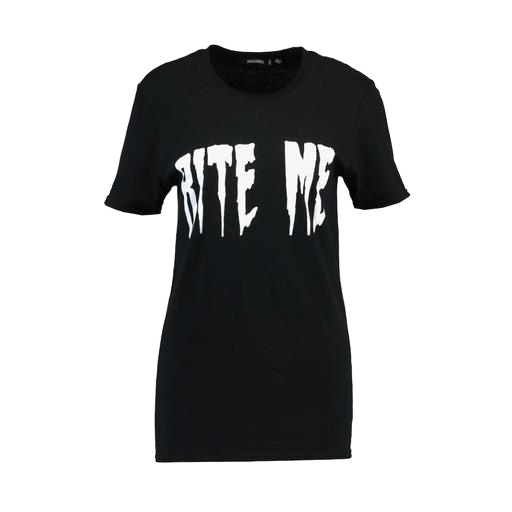
graphic t-shirt, black printed t-shirt, graphic tee shirt, white background